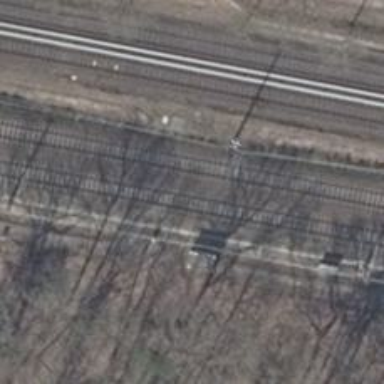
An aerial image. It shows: Railway crossover.